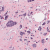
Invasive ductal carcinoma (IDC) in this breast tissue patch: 1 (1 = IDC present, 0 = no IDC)